Question: Using nUnit. result is a ViewResult coming back from an MVC3 controller - it may or may not be there.
This works, but smells! Is there a better way?
'''
string errorMessage = "";
try {
errorMessage = result.TempData["Error"].ToString();
}
catch {}
Assert.IsNullOrEmpty(errorMessage);
'''
UPDATE1
Getting closer... but can't get the right error message out of the test as shown below:

UPDATE2:
Refactored to this:
'''
string errorMessage = "";
if (result != null)
errorMessage = result.TempData["Error"].ToString();
Assert.IsEmpty(errorMessage);
'''
UPDATE3:
in response to @Peri
'''
public void new_trick_should_be_saved_without_error() {
var controller = new TricksController();
var formCollection = new FormCollection() {
{ "Name", "asdf" },
{ "Description", "test descr"},
{ "Votes", "4" }
};
var result = controller.Create(formCollection) as ViewResult;
string errorMessage = "";
if (result != null)
errorMessage = result.TempData["Error"].ToString();
Assert.IsEmpty(errorMessage);
}
'''
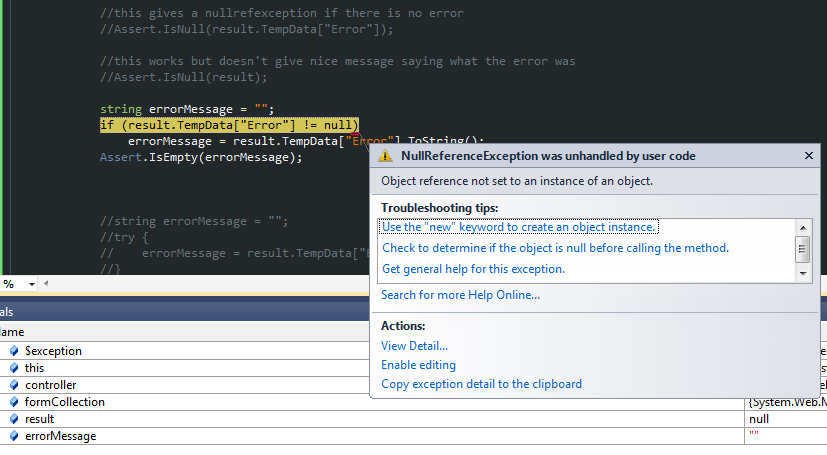
Answer: No need to a try/catch.
You are testing for null, not that there is an empty string.
'''
Assert.IsNull(result.TempData["Error"])
'''
or
'''
if (result != null && result.TempData["Error"] != null) errorMessage = result.TempData["Error"].ToString();
Assert.IsEmpty(errorMessage )
'''